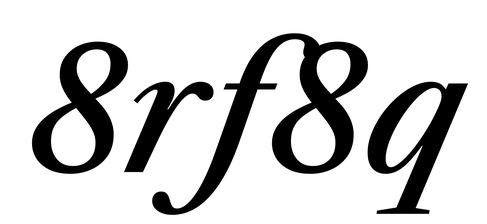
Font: LibreCaslonText-Italic_Medium_Italic